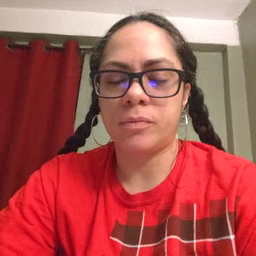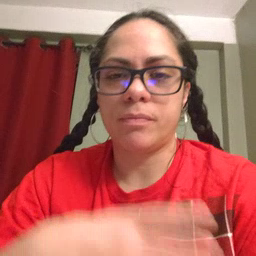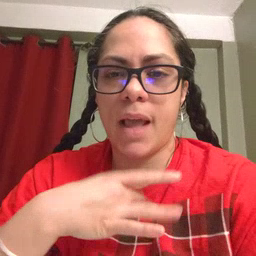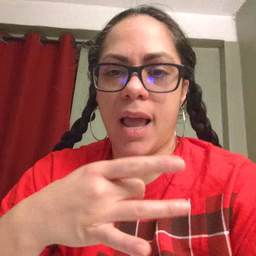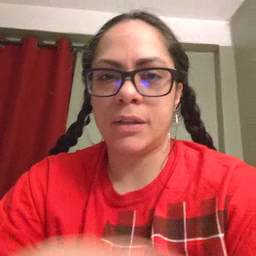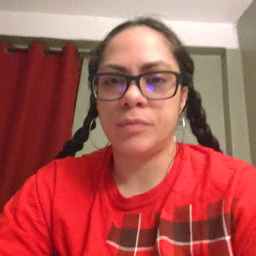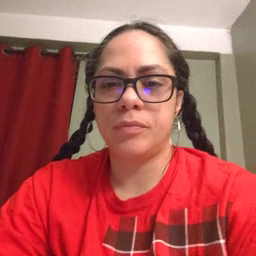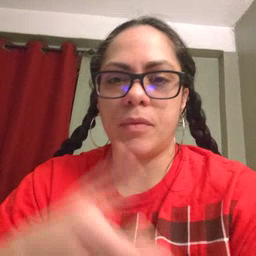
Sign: like